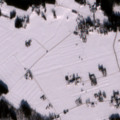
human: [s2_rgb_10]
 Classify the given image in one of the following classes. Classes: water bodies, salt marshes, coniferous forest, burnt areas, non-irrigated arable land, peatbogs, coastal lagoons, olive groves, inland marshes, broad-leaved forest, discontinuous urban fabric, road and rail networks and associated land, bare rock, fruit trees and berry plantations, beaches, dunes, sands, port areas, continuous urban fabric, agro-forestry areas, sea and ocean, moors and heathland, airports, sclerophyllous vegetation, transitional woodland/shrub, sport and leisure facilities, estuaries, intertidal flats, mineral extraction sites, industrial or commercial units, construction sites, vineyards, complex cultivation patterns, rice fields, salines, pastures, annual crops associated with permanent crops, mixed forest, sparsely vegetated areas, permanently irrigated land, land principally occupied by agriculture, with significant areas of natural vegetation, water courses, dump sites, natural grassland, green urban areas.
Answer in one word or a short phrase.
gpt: discontinuous urban fabric, non-irrigated arable land, land principally occupied by agriculture, with significant areas of natural vegetation, broad-leaved forest, mixed forest